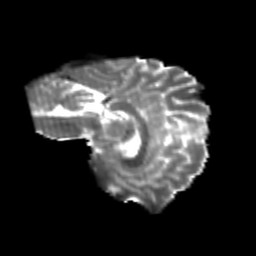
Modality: T2w
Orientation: sagittal
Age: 23
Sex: female
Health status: healthy
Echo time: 0.074 s